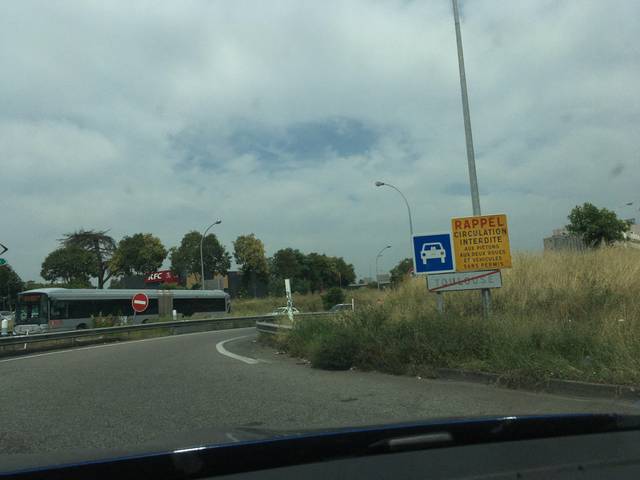
Region: France
Coordinates: 43.605, 1.395